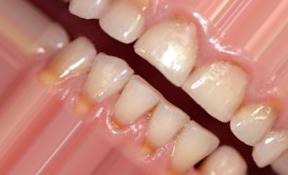
Condition: Tooth Discoloration